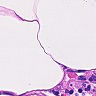
Metastatic tissue present: no